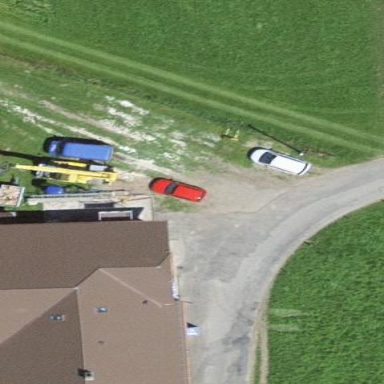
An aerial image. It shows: Farm building.